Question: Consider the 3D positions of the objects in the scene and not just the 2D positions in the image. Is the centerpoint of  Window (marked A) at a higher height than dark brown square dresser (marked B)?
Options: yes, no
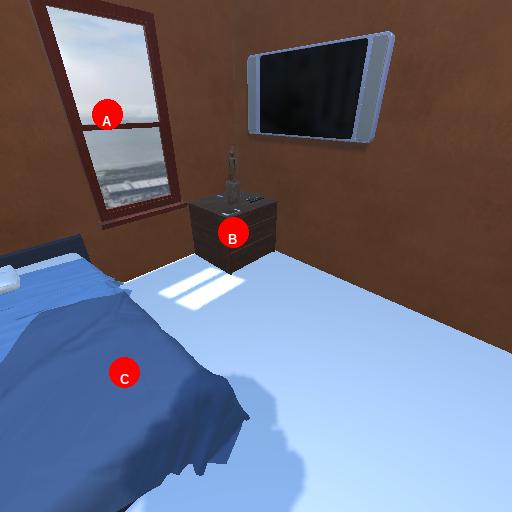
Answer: yes